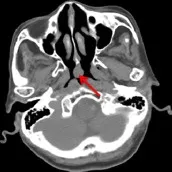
Imaging of MRI and CT. Computed tomography (C) shows a nasopharyngeal soft tissue nodule.
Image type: radiology (ct)